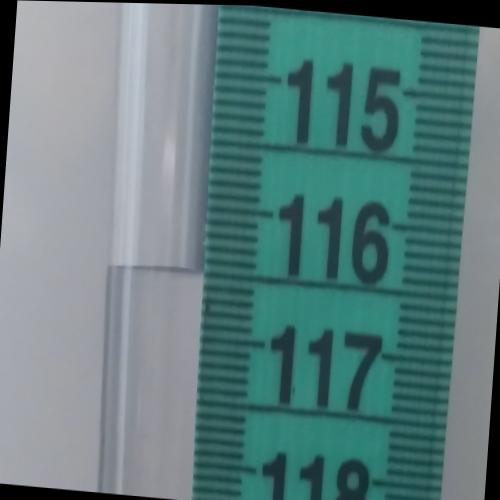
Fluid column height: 116.5 cm